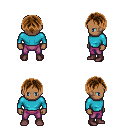
a pixel art fantasy rpg character, male body template, human, dark skin, teal long-sleeve shirt, magenta pants, brown parted hairstyle, maroon shoes, four views (front, back, left, right), 2x2 character sprite sheet, small pixel art, hard edges, no anti-aliasing